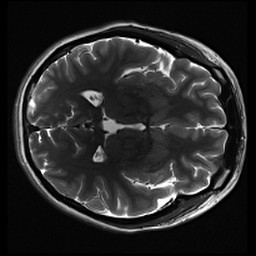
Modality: inplaneT2
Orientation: axial